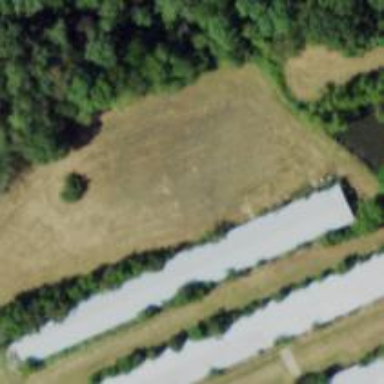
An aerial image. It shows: Farm auxiliary building.